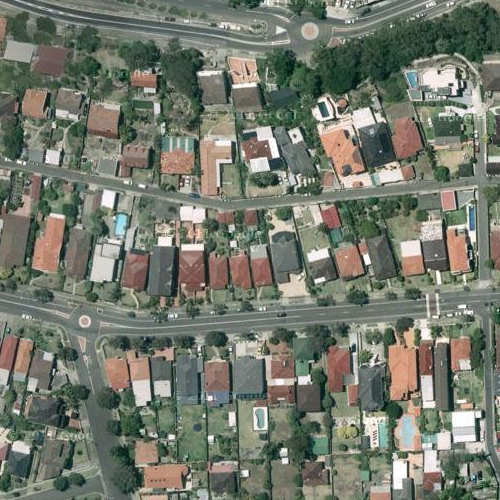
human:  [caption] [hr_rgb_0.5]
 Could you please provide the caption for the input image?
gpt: A residential area with houses arranged neatly while many plants on the roadside .

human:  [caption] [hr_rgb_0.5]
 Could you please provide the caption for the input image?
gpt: A residential area with houses arranged neatly and some roads go across this area .

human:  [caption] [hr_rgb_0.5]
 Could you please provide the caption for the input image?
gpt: Lots of houses with red and orange roofs are densely arranged .

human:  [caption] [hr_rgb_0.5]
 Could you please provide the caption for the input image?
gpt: A town with many houses arranged densely and some roads go across this area .

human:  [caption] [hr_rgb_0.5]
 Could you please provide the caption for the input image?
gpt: This is a residential area with houses densely arranged and some roads go across this area .